Field crop: maize
Growth stage: 2
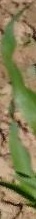
Species: maize